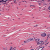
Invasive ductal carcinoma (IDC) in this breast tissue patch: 1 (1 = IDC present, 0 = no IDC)